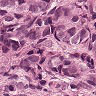
Metastatic tissue present: yes